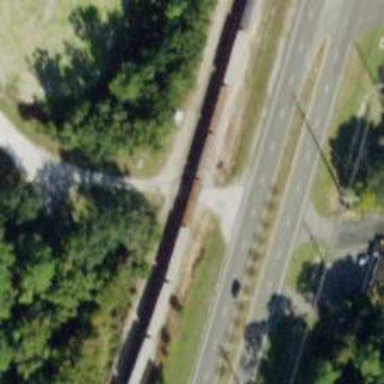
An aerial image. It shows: Level crossing with lights at the railway.